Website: walmart
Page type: customer-info-address
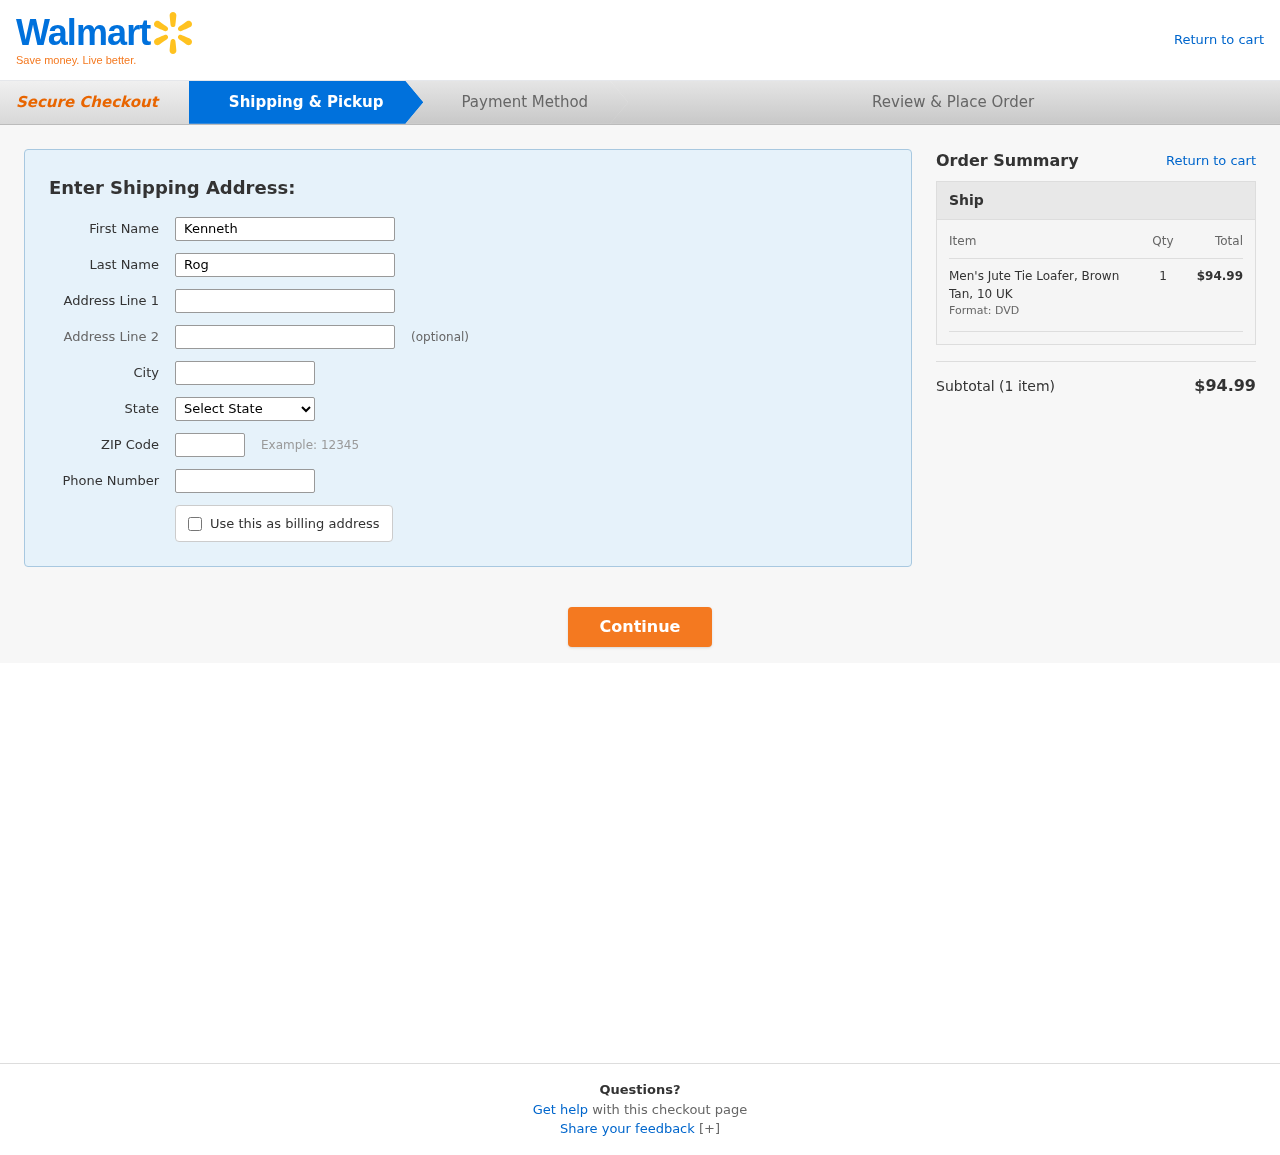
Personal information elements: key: PII_CITY
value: New Larryfurt
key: PII_FIRSTNAME
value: Kenneth
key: PII_LASTNAME
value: Rogers
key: PII_PHONE
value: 8959390084
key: PII_POSTCODE
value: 43402
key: PII_STATE
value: Alaska
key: PII_STREET
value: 56755 Leon Hollow
Product elements: key: PRODUCT1_NAME
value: Men's Jute Tie Loafer, Brown Tan, 10 UK
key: PRODUCT1_QUANTITY
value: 1
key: PRODUCT1_LINE_TOTAL
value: $94.99
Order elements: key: ORDER_NUM_ITEMS
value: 1
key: ORDER_SUBTOTAL
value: $94.99